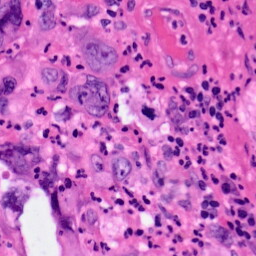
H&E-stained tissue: Pancreatic